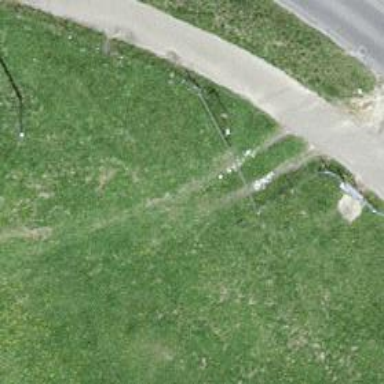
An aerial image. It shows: Path with grass surface. The tracktype is graded as grade5.